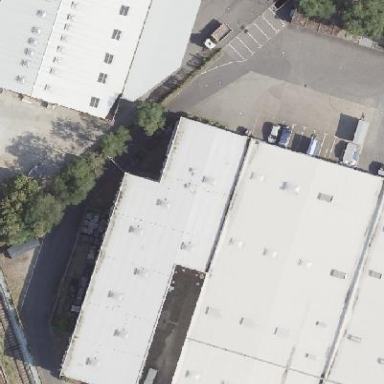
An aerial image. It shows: Commercial building.